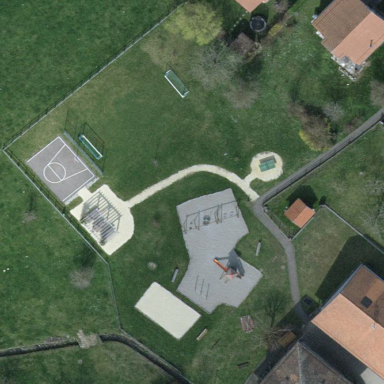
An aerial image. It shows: Playground area for leisure land.